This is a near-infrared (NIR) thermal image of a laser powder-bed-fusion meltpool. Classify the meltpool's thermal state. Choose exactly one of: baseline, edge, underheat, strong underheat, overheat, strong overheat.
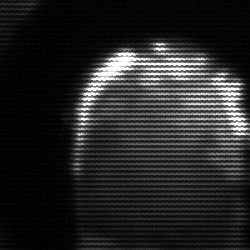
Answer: baseline